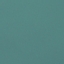
Land use / land cover: SeaLake